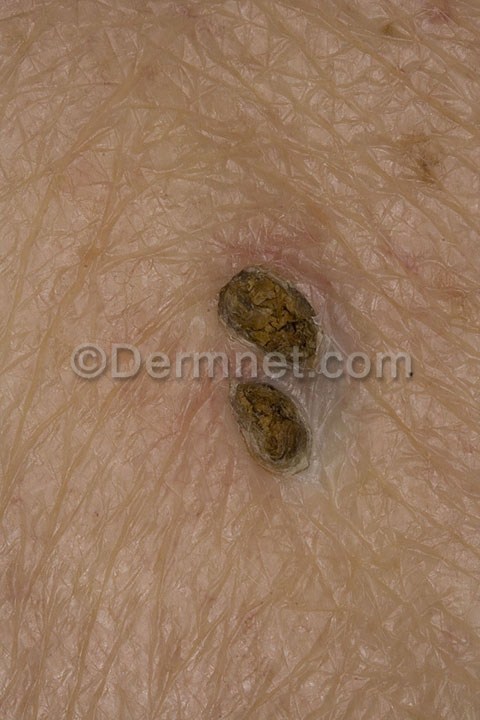
Disease: Seborrheic Keratoses and other Benign Tumors